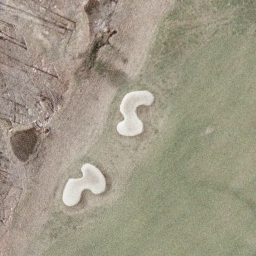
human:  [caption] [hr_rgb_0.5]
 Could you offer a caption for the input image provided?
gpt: A part of a golf course with with turfs and some bunkers and withered trees .

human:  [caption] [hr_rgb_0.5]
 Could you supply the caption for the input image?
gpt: A part of a golf course with turfs and some bunkers and withered trees .

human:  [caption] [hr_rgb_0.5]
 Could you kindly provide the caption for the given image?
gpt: This is a part of a golf course with turfs and some bunkers and trees .

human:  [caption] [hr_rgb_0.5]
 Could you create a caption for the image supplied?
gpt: There are turfs and some bunkers and withered trees in the golf course .

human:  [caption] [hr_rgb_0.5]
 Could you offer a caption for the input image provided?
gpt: Green turfs and some bunkers and withered trees in the golf course .